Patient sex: M
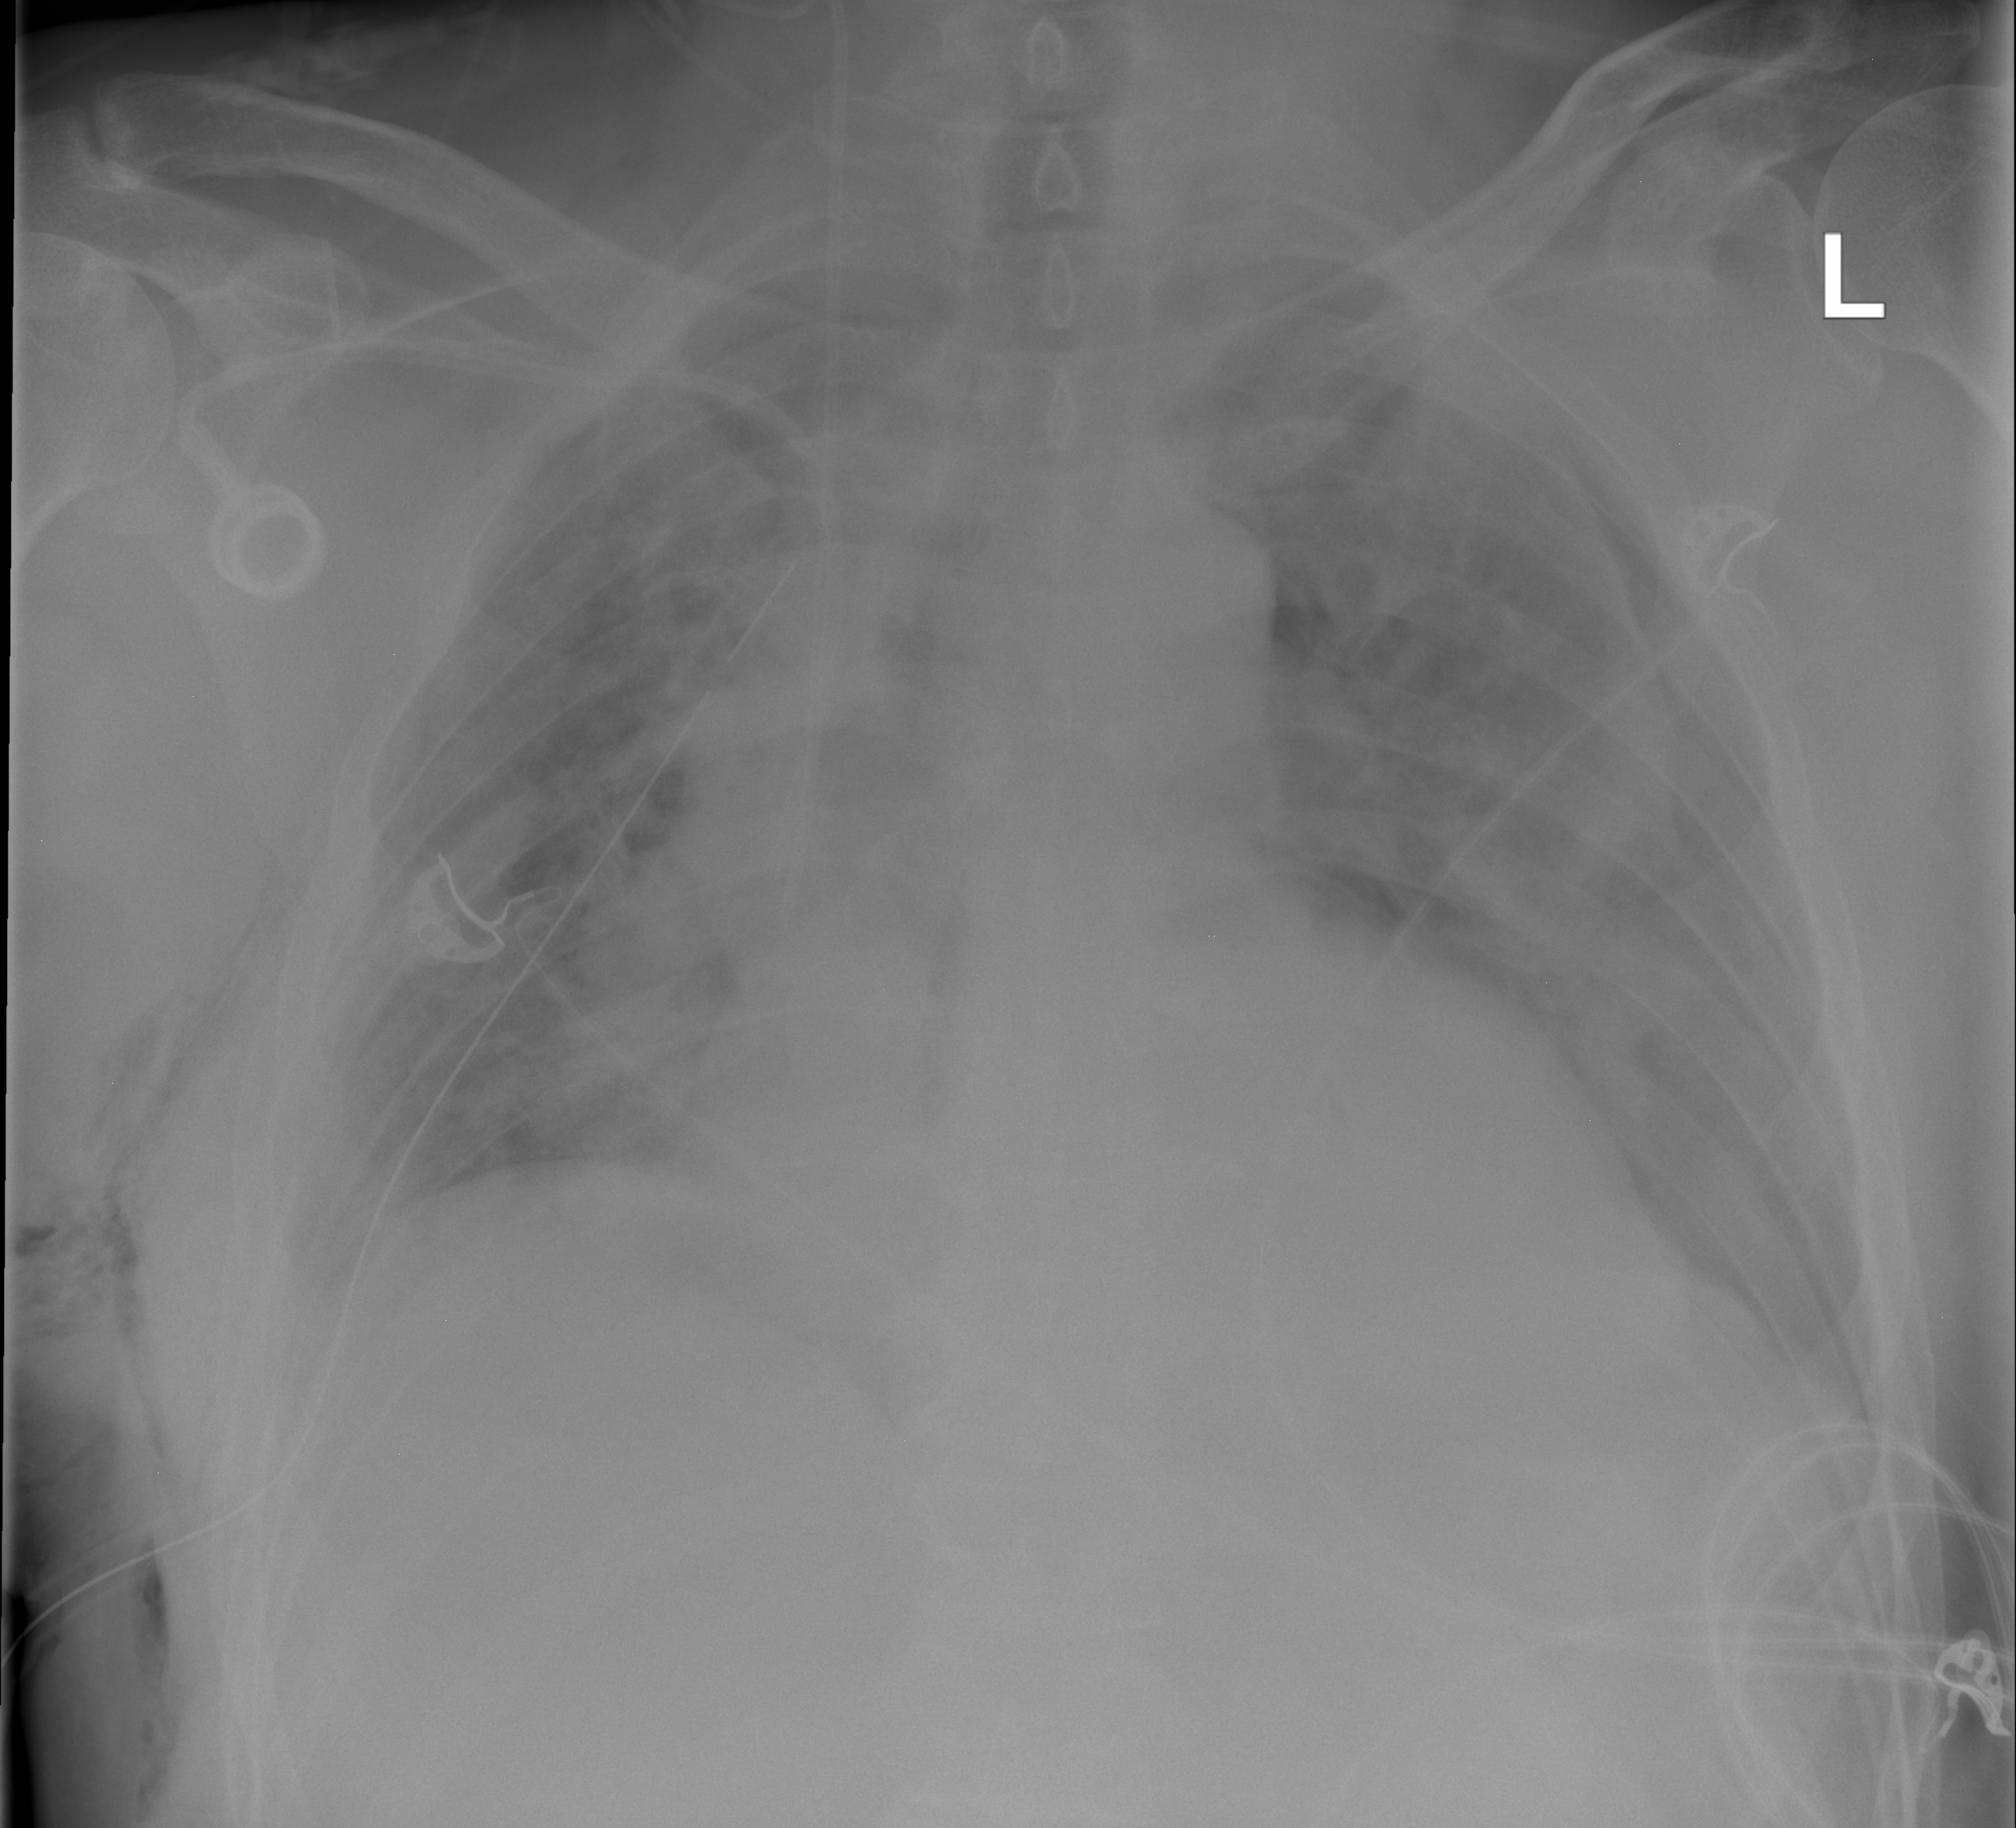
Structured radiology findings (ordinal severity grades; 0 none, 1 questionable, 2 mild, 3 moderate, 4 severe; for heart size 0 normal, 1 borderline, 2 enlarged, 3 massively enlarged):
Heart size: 2
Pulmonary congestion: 2
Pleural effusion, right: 0
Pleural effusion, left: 0
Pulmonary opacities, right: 0
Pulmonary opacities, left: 0
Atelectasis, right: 3
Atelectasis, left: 0